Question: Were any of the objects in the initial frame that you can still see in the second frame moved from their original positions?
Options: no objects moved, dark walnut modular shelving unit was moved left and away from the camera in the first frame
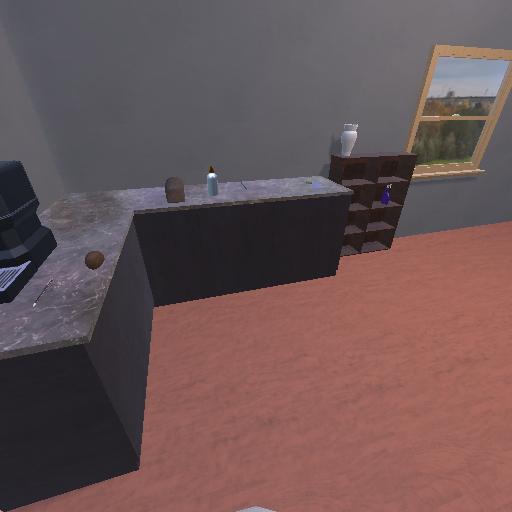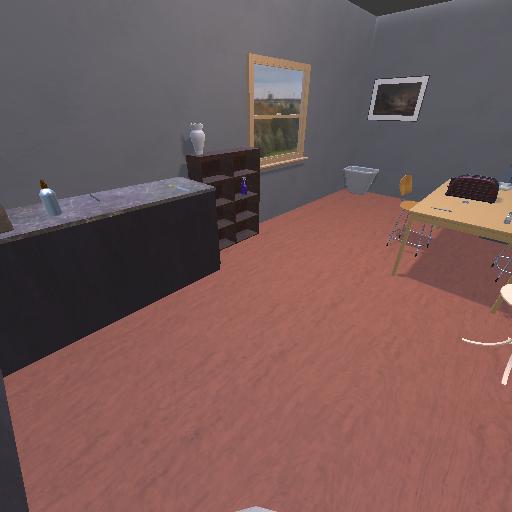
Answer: no objects moved